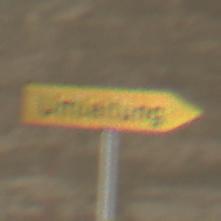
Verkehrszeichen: UmleitungswegweiserRechtsweisend
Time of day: Midday
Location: Roofed (Tunnel)
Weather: NotSpecified
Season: NotSpecified
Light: Natural